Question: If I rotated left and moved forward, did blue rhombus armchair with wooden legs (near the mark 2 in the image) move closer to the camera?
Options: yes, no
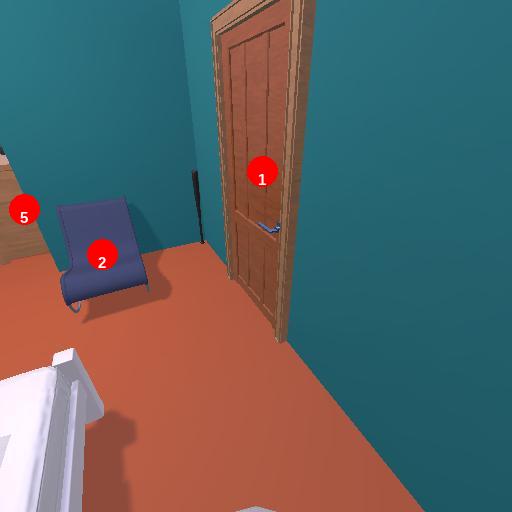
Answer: yes